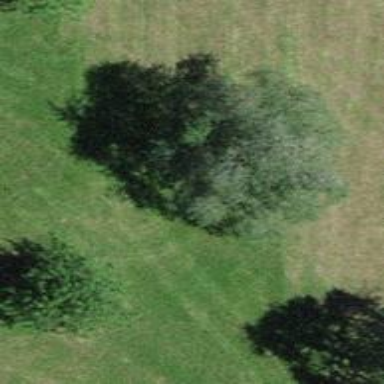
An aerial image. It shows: Single tag "natural: tree."